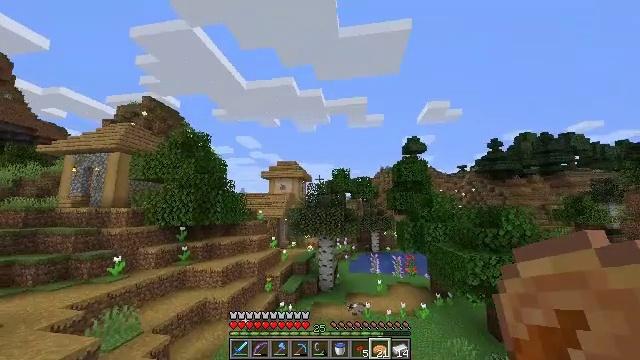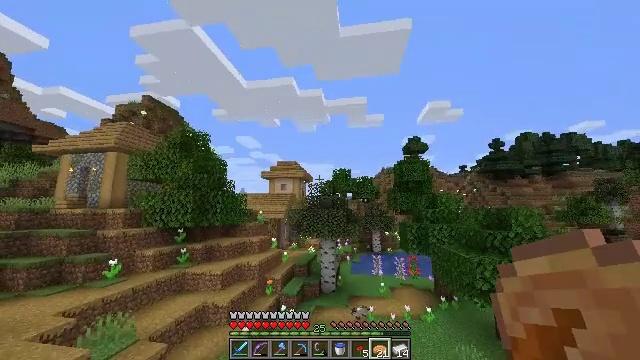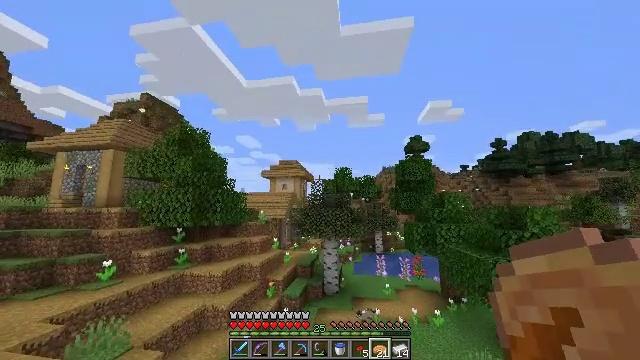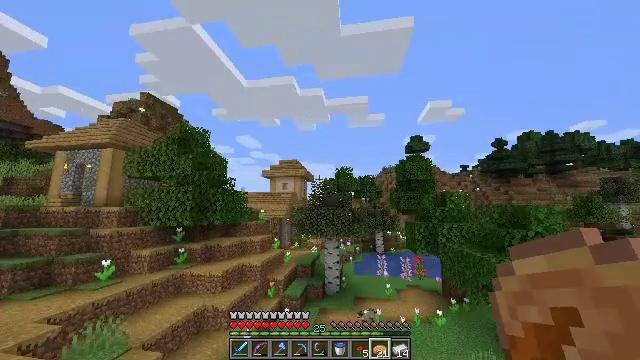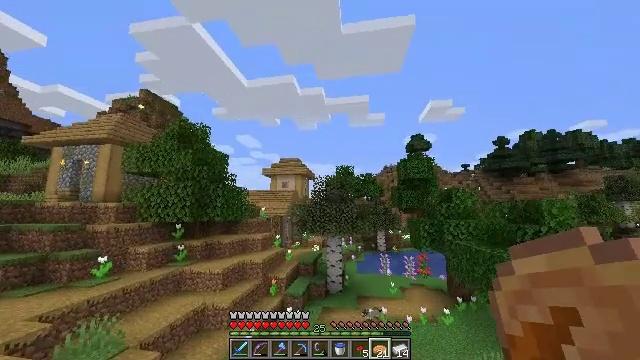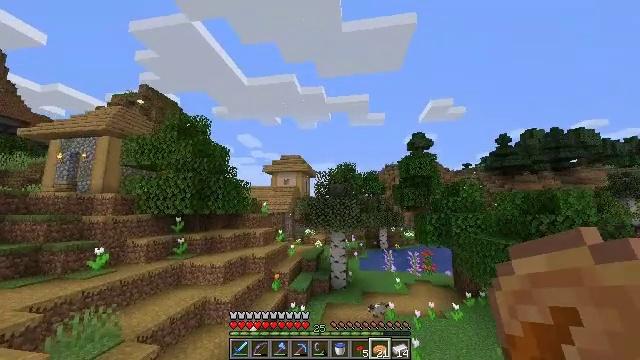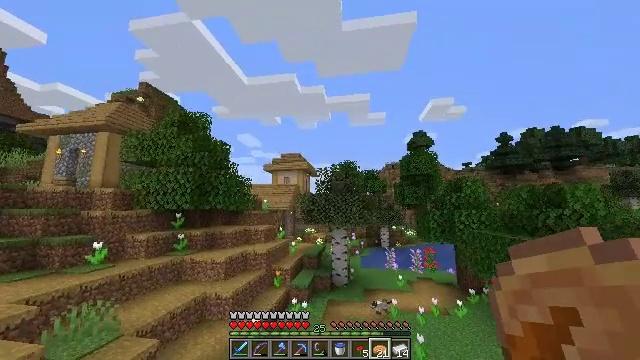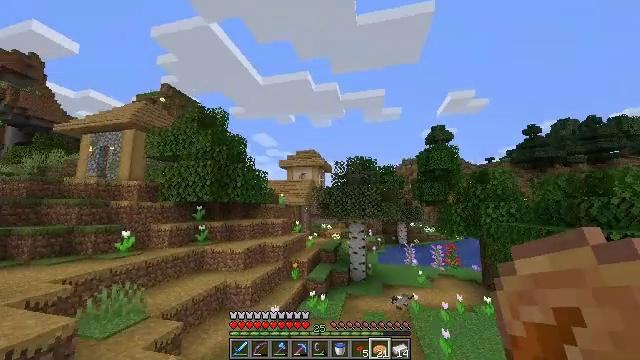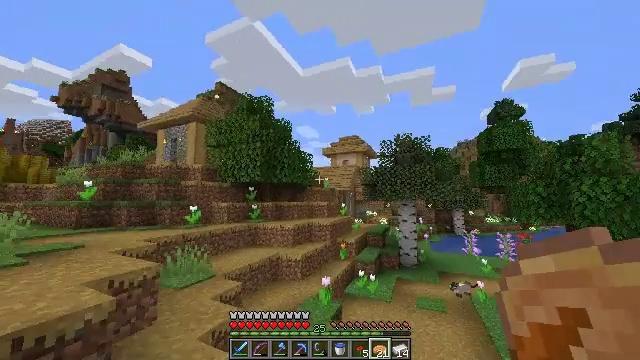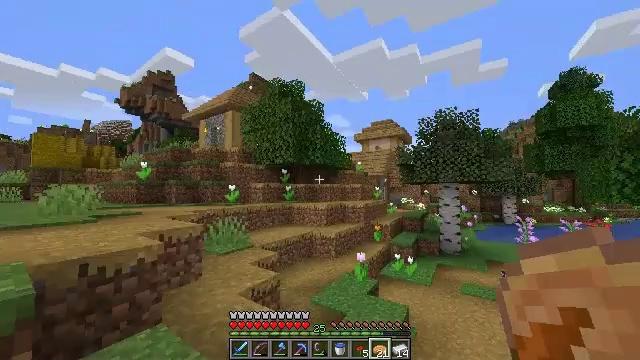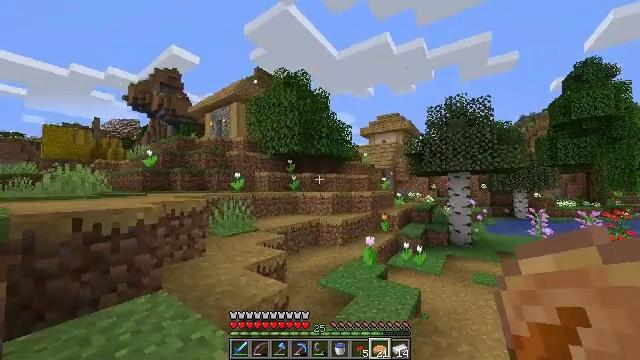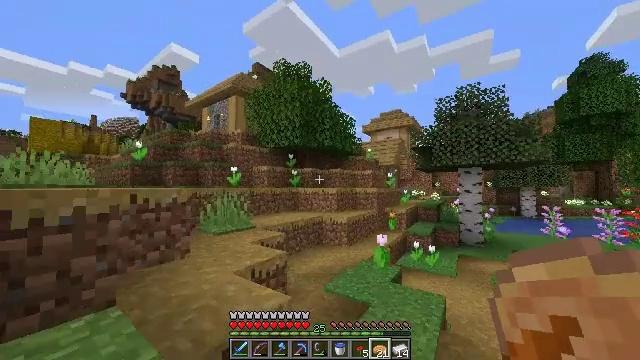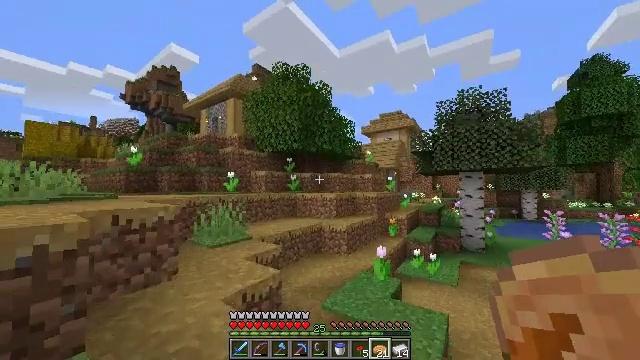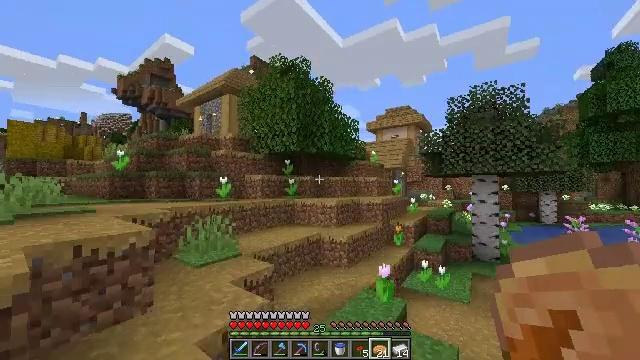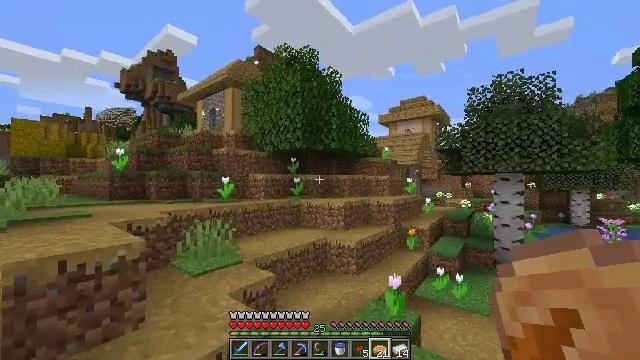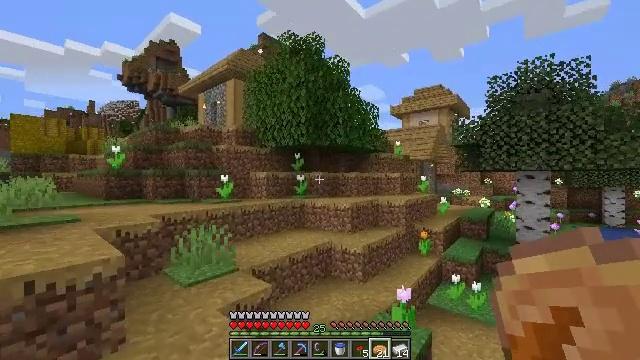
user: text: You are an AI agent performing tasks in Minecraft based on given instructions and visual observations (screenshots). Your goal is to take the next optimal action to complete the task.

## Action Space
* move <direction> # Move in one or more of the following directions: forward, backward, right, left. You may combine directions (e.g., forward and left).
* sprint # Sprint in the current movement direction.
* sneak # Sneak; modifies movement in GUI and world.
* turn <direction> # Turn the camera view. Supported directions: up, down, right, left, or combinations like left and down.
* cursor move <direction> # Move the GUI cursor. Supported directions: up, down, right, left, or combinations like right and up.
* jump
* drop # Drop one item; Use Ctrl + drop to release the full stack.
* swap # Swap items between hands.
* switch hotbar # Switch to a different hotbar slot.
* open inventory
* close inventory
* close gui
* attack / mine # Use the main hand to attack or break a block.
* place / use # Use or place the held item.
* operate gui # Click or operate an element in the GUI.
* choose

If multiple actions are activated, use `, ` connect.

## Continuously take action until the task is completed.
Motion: motion action
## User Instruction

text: Gather the oxeye daisy for crafting.
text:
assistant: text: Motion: move forward and move left, sprint, jump
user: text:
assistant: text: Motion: move forward and move left, sprint, jump
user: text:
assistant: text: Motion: move forward and move left, sprint, jump
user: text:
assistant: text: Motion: move forward and move left, sprint, jump
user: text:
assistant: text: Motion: move forward and move left, sprint, jump
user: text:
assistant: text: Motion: move forward and move left, sprint, jump
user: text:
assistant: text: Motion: move forward and move left, sprint, turn left, jump
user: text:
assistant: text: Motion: move forward and move left, sprint, turn left and down, jump
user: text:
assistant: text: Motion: move forward and move left, sprint, turn left and down, jump
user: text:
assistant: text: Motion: move forward and move left, sprint, turn left, jump
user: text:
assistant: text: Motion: move forward and move left, sprint, jump
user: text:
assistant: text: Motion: move forward, sprint, jump
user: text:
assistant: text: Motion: move forward, sprint, jump
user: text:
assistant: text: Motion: move forward, sprint, turn left and down, jump
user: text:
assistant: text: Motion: move forward, sprint, turn left and down, jump
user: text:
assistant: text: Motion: move forward, sprint, turn left, jump
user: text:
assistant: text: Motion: move forward, sprint, jump
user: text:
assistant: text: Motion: move forward, sprint, jump
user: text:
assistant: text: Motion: move forward, sprint, jump
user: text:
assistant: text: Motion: move forward, sprint, jump
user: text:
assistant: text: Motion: move forward, sprint, jump
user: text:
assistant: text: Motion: move forward, sprint, turn right, jump
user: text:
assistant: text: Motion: move forward, sprint, turn right, jump
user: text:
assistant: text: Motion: move forward, sprint, jump
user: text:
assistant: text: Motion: move forward, sprint, jump
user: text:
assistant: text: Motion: move forward, sprint, jump
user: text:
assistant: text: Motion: move forward, sprint, jump
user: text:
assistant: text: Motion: move forward, sprint, turn right, jump
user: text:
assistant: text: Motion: move forward, sprint, turn right, jump
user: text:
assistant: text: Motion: move forward, sprint, turn right, jump